Question: I have to put in the same textView a string with substrings of different sizes and colors. How can I do?

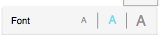
Answer: You need to create a 'String' with 'HTML tags' and set this 'String' to 'TextView' as 'Html.fromHtml' like below:
'''
((TextView) findViewById(R.id.txt)).setText(
Html.fromHtml("<Font color='" + "#457548"
+ "'" >" + "your text"
+ "</Font>"), TextView.BufferType.SPANNABLE)
'''
More information go to: <URL>